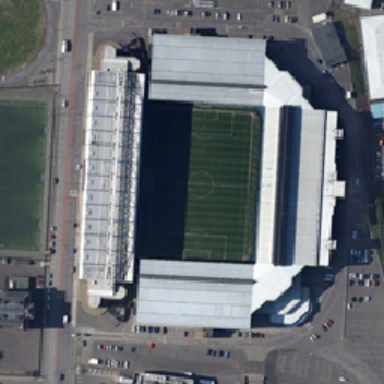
It is a unique stadium with a brand new lawn and granny surrounded by many cars .